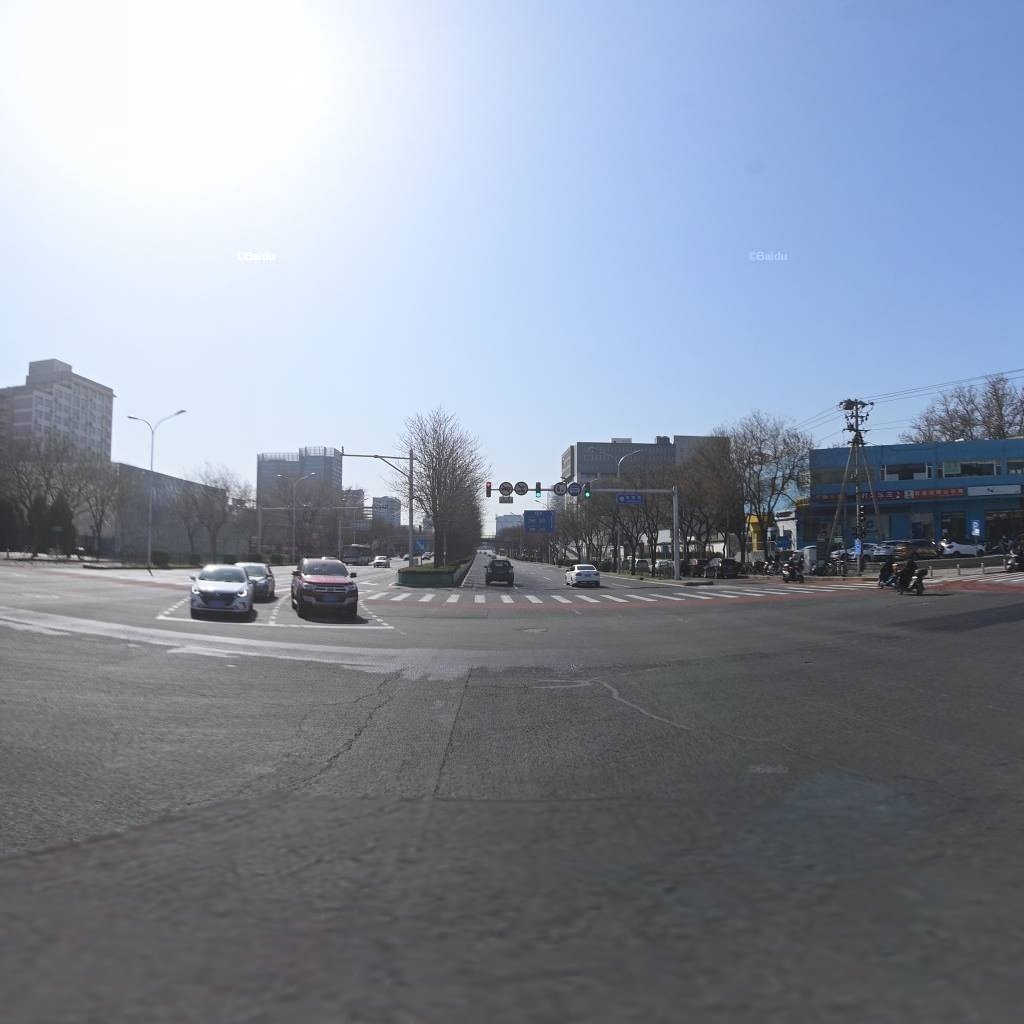
Region: Haidian
Road damage annotations: longitudinal crack, longitudinal crack, longitudinal patch, transverse patch, manhole cover, longitudinal crack